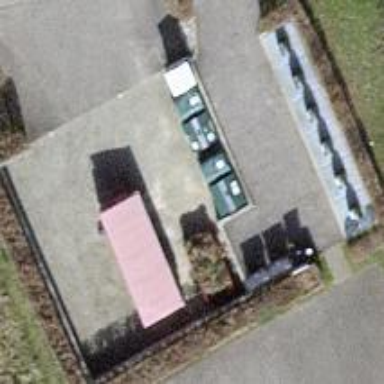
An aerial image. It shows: Recycling center.